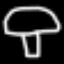
Label: mushroom